Question: I would like to make a relation between two models User and Task using backbone-relational.
The relation between the two models is the following:
'''
taskModel.creator_id = userModel.id
'''
---
'''
// TaskModel
var TaskModel = Backbone.RelationalModel.extend({
relations: [
{
type: Backbone.HasOne,
key: 'creator',
keySource: 'creator_id',
relatedModel: Users
}
],
// some code
});
'''
---
'''
// Task collection
var TaskCollection = Backbone.Collection.extend({
model: TaskModel,
// some code
});
'''
---
'''
// User Model
var User = Backbone.RelationalModel.extend({
// some code
});
'''
---
:
Please check this jsfiddle: <URL>
'''
var user = new User(),
task = new Task(),
tasks = new Tasks();
task.fetch();
user.fetch();
tasks.fetch();
console.log(user.attributes, task.attributes, tasks.models);
'''

P.S.:
Actually I am using requireJs to get the 'UserModel', so I cannot include quotes in relatedModel value.
'''
define([
'models/user',
'backbone',
'relationalModel'
], function (User) {
"use strict";
var Task = Backbone.RelationalModel.extend({
relations: [
{
type: Backbone.HasOne,
key: 'creator',
keySource: 'creator_id',
relatedModel: User
}
],
});
);
'''
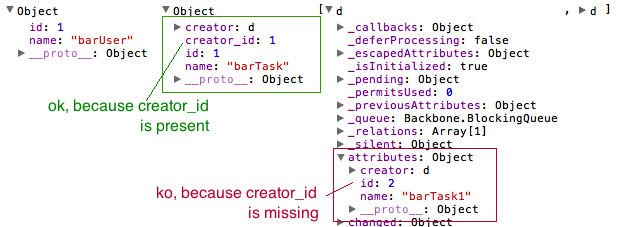
Answer: <URL>
I updated the jsfiddle to reflect the changes I suggested below. As long as you are calling toJSON on your task, what gets to the server is a json object with the 'creator_id' property set to the actual 'id' of the user. The 'keyDestination' here is redundant as the documentation states it is set automatically if you use 'keySource'.
<URL>
<URL>
<URL>
The combination of the three above might solve your issue.
'''
var Task = Backbone.RelationalModel.extend({
relations: [
{
type: Backbone.HasOne,
// The User object can be accessed under the property 'creator'
key: 'creator',
// The User object will be fetched using the value supplied under the property 'creator_id'
keySource: 'creator_id',
// The User object will be serialized to the property 'creator_id'
keyDestination: 'creator_id',
// Only the '_id' property of the User object will be serialized
includeInJSON: Backbone.Model.prototype.idAttribute,
relatedModel: User
}
],
});
'''
The documentation also states that the property specified by 'keySource' or 'keyDestination' should not be used by your code. The property cannot be accessed as an attribute.
Please try this and comment if that fixes your issue.
Btw, here is a nice blog post that uses backbone-relational end to end.
<URL>